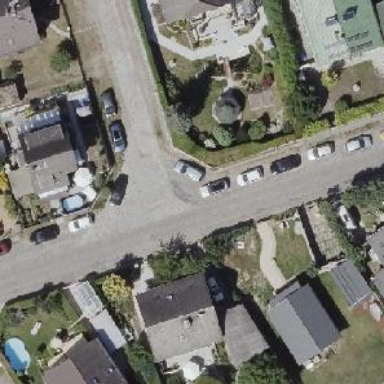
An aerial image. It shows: Residential road.